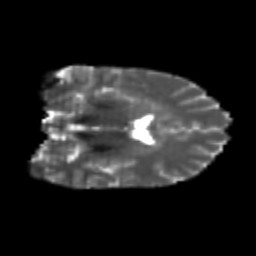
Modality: T2w
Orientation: coronal
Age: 22
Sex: female
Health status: healthy
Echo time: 0.074 s